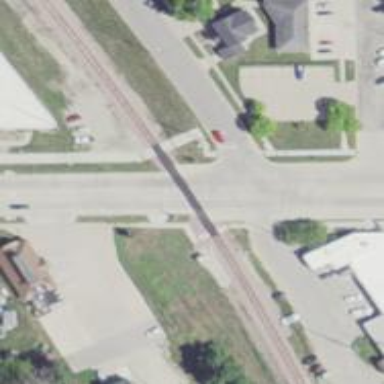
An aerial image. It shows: Crossing for the railway.